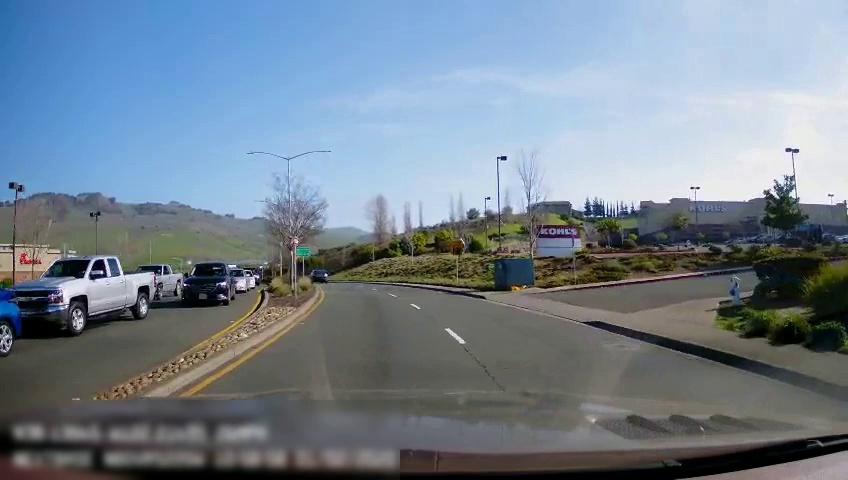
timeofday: Day
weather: Sunny
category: Drivable Space
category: Drivable Space
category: Vehicles | SUV
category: Vehicles | Car
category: Vehicles | Car
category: Vehicles | Truck
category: Vehicles | SUV
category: Vehicles | Truck
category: Vehicles | Car
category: Vehicles | Car
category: Lanes | Opposite Lane
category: Lanes | Alternate Lane
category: Lanes | Alternate Lane
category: Traffic | Signs
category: Traffic | Signs